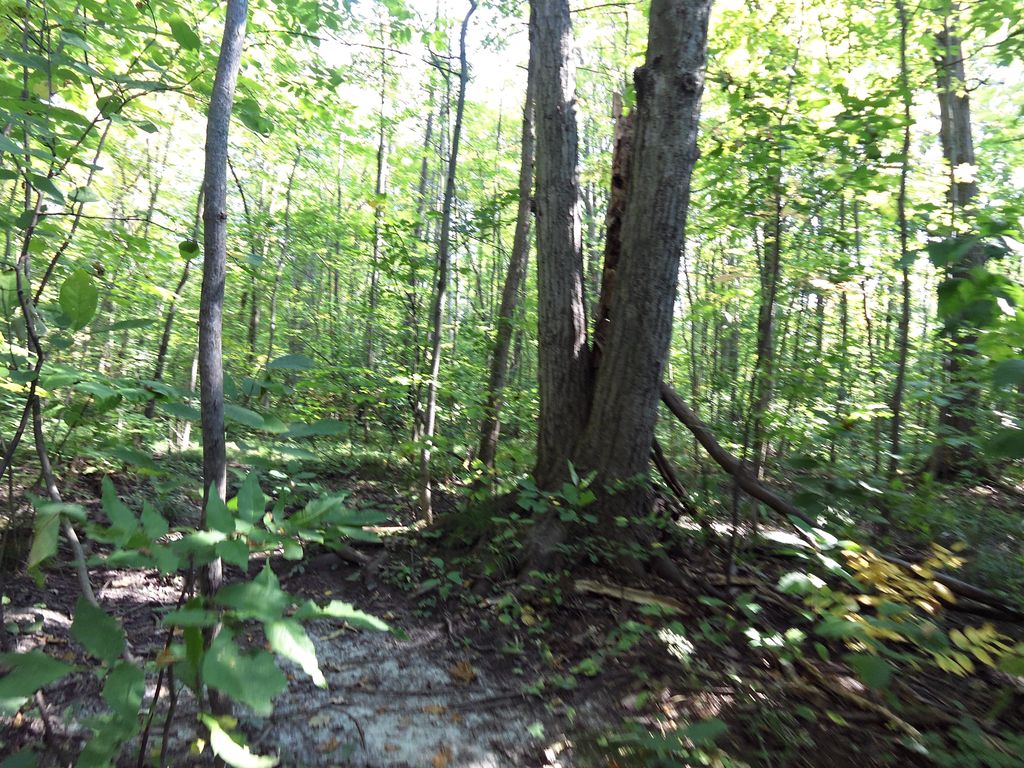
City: ottawa-gatineau